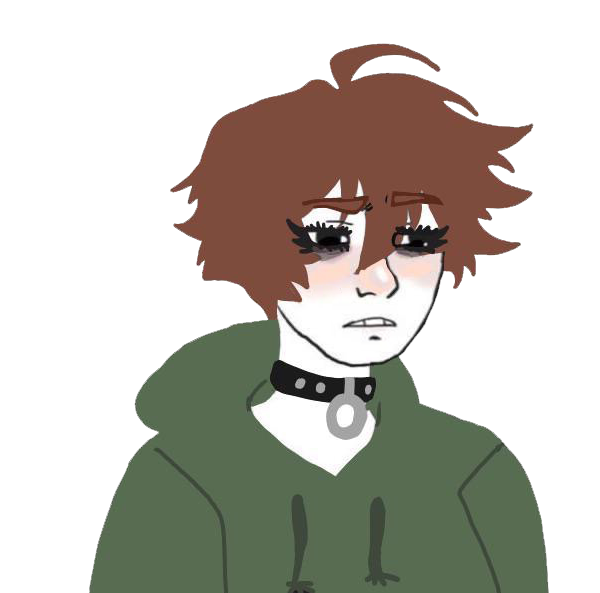
Label: 5_Twinkjak